Question: For a data frame whose 2 columns can draw a plot using 'plot(data$x,data$y)' as shown below, how can we draw a tangent at an arbitrary point say 'x=25', then find the x interception of the tangent with the axis 'y=0'?

### data:
'''
df <- structure(list(x = c(40, 39.8, 39.5999999999999, 39.3999999999999,
39.1999999999998, 39, 38.8, 38.5999999999999, 38.3999999999999,
38.1999999999998, 38, 37.8, 37.5999999999999, 37.3999999999999,
37.1999999999998, 37, 36.8, 36.5999999999999, 36.3999999999999,
36.1999999999998, 36, 35.8, 35.5999999999999, 35.3999999999999,
35.1999999999998, 35, 34.8, 34.5999999999999, 34.3999999999999,
34.1999999999998, 34, 33.8, 33.5999999999999, 33.3999999999999,
33.1999999999998, 33, 32.8, 32.5999999999999, 32.3999999999999,
32.1999999999998, 32, 31.8, 31.5999999999999, 31.3999999999999,
31.1999999999998, 31, 30.8, 30.5999999999999, 30.3999999999999,
30.1999999999998, 30, 29.8, 29.5999999999999, 29.3999999999999,
29.1999999999998, 29, 28.8, 28.5999999999999, 28.3999999999999,
28.1999999999998, 28, 27.8, 27.5999999999999, 27.3999999999999,
27.1999999999998, 27, 26.8, 26.5999999999999, 26.3999999999999,
26.1999999999998, 26, 25.8, 25.5999999999999, 25.3999999999999,
25.1999999999998, 25, 24.8, 24.5999999999999, 24.3999999999999,
24.1999999999998, 24, 23.8, 23.5999999999999, 23.3999999999999,
23.1999999999998, 23, 22.8, 22.5999999999999, 22.3999999999999,
22.1999999999998, 22, 21.8, 21.5999999999999, 21.3999999999999,
21.1999999999998, 21, 20.8, 20.5999999999999, 20.3999999999999,
20.1999999999998, 20, 19.8, 19.5999999999999, 19.3999999999999,
19.1999999999998, 19, 18.8, 18.5999999999999, 18.3999999999999,
18.1999999999998, 18, 17.8, 17.5999999999999, 17.3999999999999,
17.1999999999998, 17, 16.8, 16.5999999999999, 16.3999999999999,
16.1999999999998, 16, 15.8, 15.5999999999999, 15.3999999999999,
15.1999999999998, 15, 14.8, 14.5999999999999, 14.3999999999999,
14.1999999999998, 14, 13.8, 13.5999999999999, 13.3999999999999,
13.1999999999998, 13, 12.8, 12.5999999999999, 12.3999999999999,
12.1999999999998, 12, 11.8, 11.5999999999999, 11.3999999999999,
11.1999999999998, 11, 10.8, 10.5999999999999, 10.3999999999999,
10.1999999999998, 10, 9.79999999999995, 9.59999999999991, 9.39999999999986,
9.19999999999982, 9, 8.79999999999995, 8.59999999999991, 8.39999999999986,
8.19999999999982, 8, 7.79999999999995, 7.59999999999991, 7.39999999999986,
7.19999999999982, 7, 6.79999999999995, 6.59999999999991, 6.39999999999986,
6.19999999999982, 6, 5.79999999999995, 5.59999999999991, 5.39999999999986,
5.19999999999982, 5, 4.79999999999995, 4.59999999999991, 4.39999999999986,
4.19999999999982, 4, 3.79999999999995, 3.59999999999991, 3.39999999999986,
3.19999999999982, 3, 2.79999999999995, 2.59999999999991, 2.39999999999986,
2.19999999999982, 2, 1.79999999999995, 1.59999999999991, 1.39999999999986,
1.19999999999982, 1, 0.799999999999955, 0.599999999999909, 0.399999999999864,
0.199999999999818, 0, -0.200000000000045, -0.400000000000091,
-0.600000000000136, -0.800000000000182, -1, -1.20000000000005,
-1.40000000000009, -1.60000000000014, -1.80000000000018, -2,
-2.20000000000005, -2.40000000000009, -2.60000000000014, -2.80000000000018,
-3, -3.20000000000005, -3.40000000000009, -3.60000000000014,
-3.80000000000018, -4, -4.20000000000005, -4.40000000000009,
-4.60000000000014, -4.80000000000018, -5), y = c(35785, 34955.9,
34448, 33632.6, 32905.1, 31976.5, 31332.4, 30851.3, 29547.2,
29092, 28786.6, 28053.9, 27609.1, 27117.9, 26628.8, 26236.2,
25997.6, 25248.5, 24876.7, 24697.4, 24745.8, 24403.1, 23935.2,
23994.9, 23489, 23596, 23630.8, 23537, 23489.3, 23336.4, 23515.6,
23373.7, 23191.3, 23455.6, 23510.1, 23653.3, 23574.3, 23504.9,
23239.2, 22993.1, 23246.4, 23057.4, 22718.7, 22532.4, 22656.7,
22362.9, 22184, 21929.7, 21511.1, 21579.2, 21692.3, 21839.3,
21906.5, 22342, 22830.3, 23506.3, 24714.6, 26358.3, 28813.4,
32087.4, 37048.2, 43795.1, 52583.3, 63510.6, 74687.6, 87307,
98589.2, 109683, 123260, 143686, 173741, 206937, 225777, 213844,
188426, 179882, 195311, 213540, 199136, 153434, 102167, 65320.5,
43524.6, 31564.6, 24683.9, 20481.1, 17533.8, 15430.9, 13942.4,
12742.8, 11795.2, 11032.4, 10758.8, 9999.94, 9620.13, 9242.19,
8769.68, 8336.05, 7848.7, 7439.94, 7236.61, 6840.17, 6474.1,
6314.83, 6119.46, 5984.71, 5838.92, 5482.56, 5592.16, 5479.21,
5473.05, 5263.42, 5131.52, 5160.8, 5037.07, 5111.43, 4925.95,
5044.38, 5073.06, 5163.09, 5395.14, 5685.84, 5781.48, 5927.53,
5991.07, 5918.79, 6208.65, 6355.15, 6336.74, 6866.93, 6765.42,
7010.48, 6975.84, 7173.03, 7208.73, 7167.87, 7150.69, 7066.63,
6850.88, 6615.22, 6514.08, 6244.01, 6000.48, 5574.86, 5179.76,
5093.81, 4797.62, 4561.38, 4378.95, 4480.99, 4454.68, 4528.07,
4697.9, 4895.49, 5127.23, 5522.48, 5618.13, 5909.07, 6134.77,
6444.93, 6347.01, 6890.34, 7092.59, 7232.97, 7125.42, 6986.75,
6699.94, 6458.58, 6257.7, 6080.23, 5982.45, 5692.35, 5829.27,
5843.41, 6057.06, 6181.98, 6516.04, 6597.08, 6776.47, 6912.55,
7053.48, 7008.47, 7194.52, 7362.31, 7320.14, 7362.08, 7428.24,
7096.13, 6704.73, 6217.18, 5835.08, 5424.88, 5640.08, 5687.38,
5571.61, 5074.32, 4456.51, 3369.23, 2196.51, 1276.21, 756.717,
484.31, 315.931, 265.893, 190.014, 161.302, 145.354, 126.608,
90.857, 101.612, 76.3276, 84.7987, 83.5705, 77.3315, 53.2172,
52.2799, 39.4456, 53.3765, 30.8025, 48.2821, 39.0606, 22.8557,
34.3351, 25.2945, 25.4592, 21.7338)), .Names = c("x", "y"), class = "data.frame", row.names = c(NA,
-226L))
'''
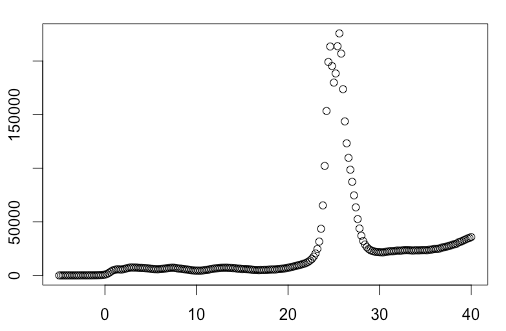
Answer: Here's an option using derivatives of a fitted spline function ('smooth.spline' - you may need to adjust the parameter 'spar' to your case):
'''
x <- seq(0,40)
y <- dnorm(seq(0,40), mean=25, sd=5)
plot(x, y)
spl <- smooth.spline(y ~ x)
lines(spl, col=2)
newx <- 20
pred0 <- predict(spl, x=newx, deriv=0)
pred1 <- predict(spl, x=newx, deriv=1)
yint <- pred0$y - (pred1$y*newx)
xint <- -yint/pred1$y
xint
'''
The results visually:
'''
plot(x, y)
abline(h=0, col=8)
lines(spl, col=2) # spline
points(pred0, col=2, pch=19) # point to predict tangent
lines(x, yint + pred1$y*x, col=3) # tangent (1st deriv. of spline at newx)
points(xint, 0, col=3, pch=19) # x intercept
'''

### Update
Here is an example using your dataset ('df'):
'''
# fit smooth spline
plot(y ~ x, df)
spl <- smooth.spline(df$x, df$y, spar=0.3)
newx <- seq(min(df$x), max(df$x), 0.1)
pred <- predict(spl, x=newx, deriv=0)
lines(pred, col=2)
# solve for tangent at a given x
newx <- 25
pred0 <- predict(spl, x=newx, deriv=0)
pred1 <- predict(spl, x=newx, deriv=1)
yint <- pred0$y - (pred1$y*newx)
xint <- -yint/pred1$y
xint
# plot results
plot(y ~ x, df)
abline(h=0, col=8)
lines(spl, col=2) # spline
points(pred0, col=2, pch=19) # point to predict tangent
lines(x, yint + pred1$y*x, col=3) # tangent (1st deriv. of spline at newx)
points(xint, 0, col=3, pch=19) # x intercept
'''

I'm not sure how much noise is in your data, but by using a smaller 'spar' setting in 'smooth.spline', you can increase the detail of the fitted function.